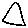
Label: triangle